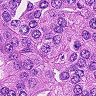
Metastatic tissue present: yes